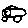
Label: car